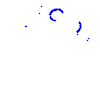
Particle: proton